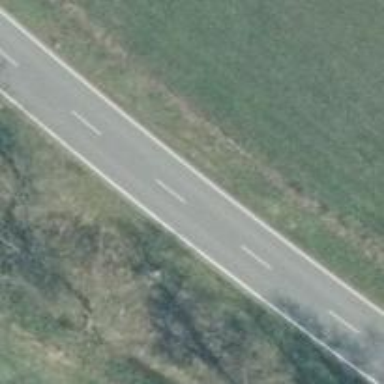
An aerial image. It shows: Asphalt road classified as primary highway.